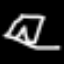
Label: pants